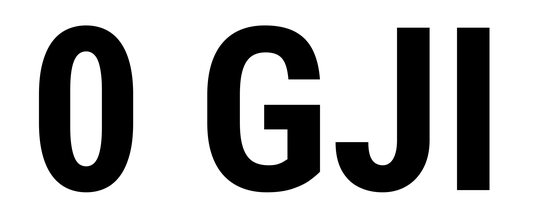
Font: Roboto_Condensed_Bold